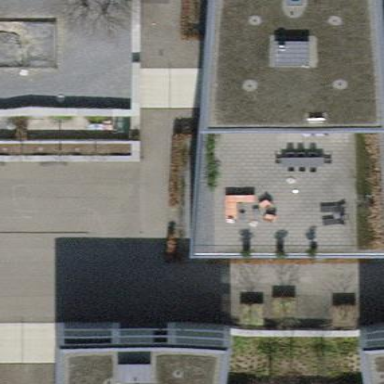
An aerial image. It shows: Part of building with flat brown roof. The building has light grey color.